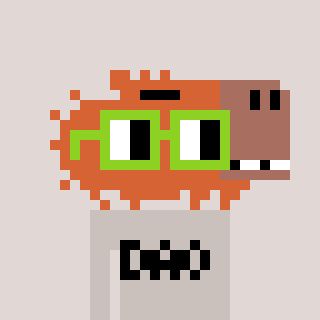
a pixel art character with square light green glasses, a capybara-shaped head and a foggrey-colored body on a warm background